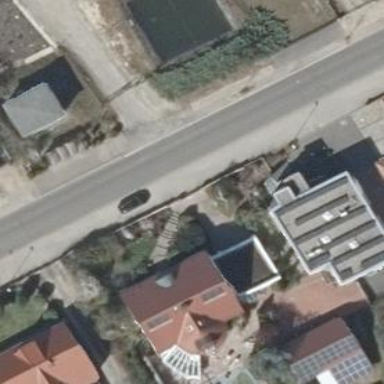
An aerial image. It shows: Building.